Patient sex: F
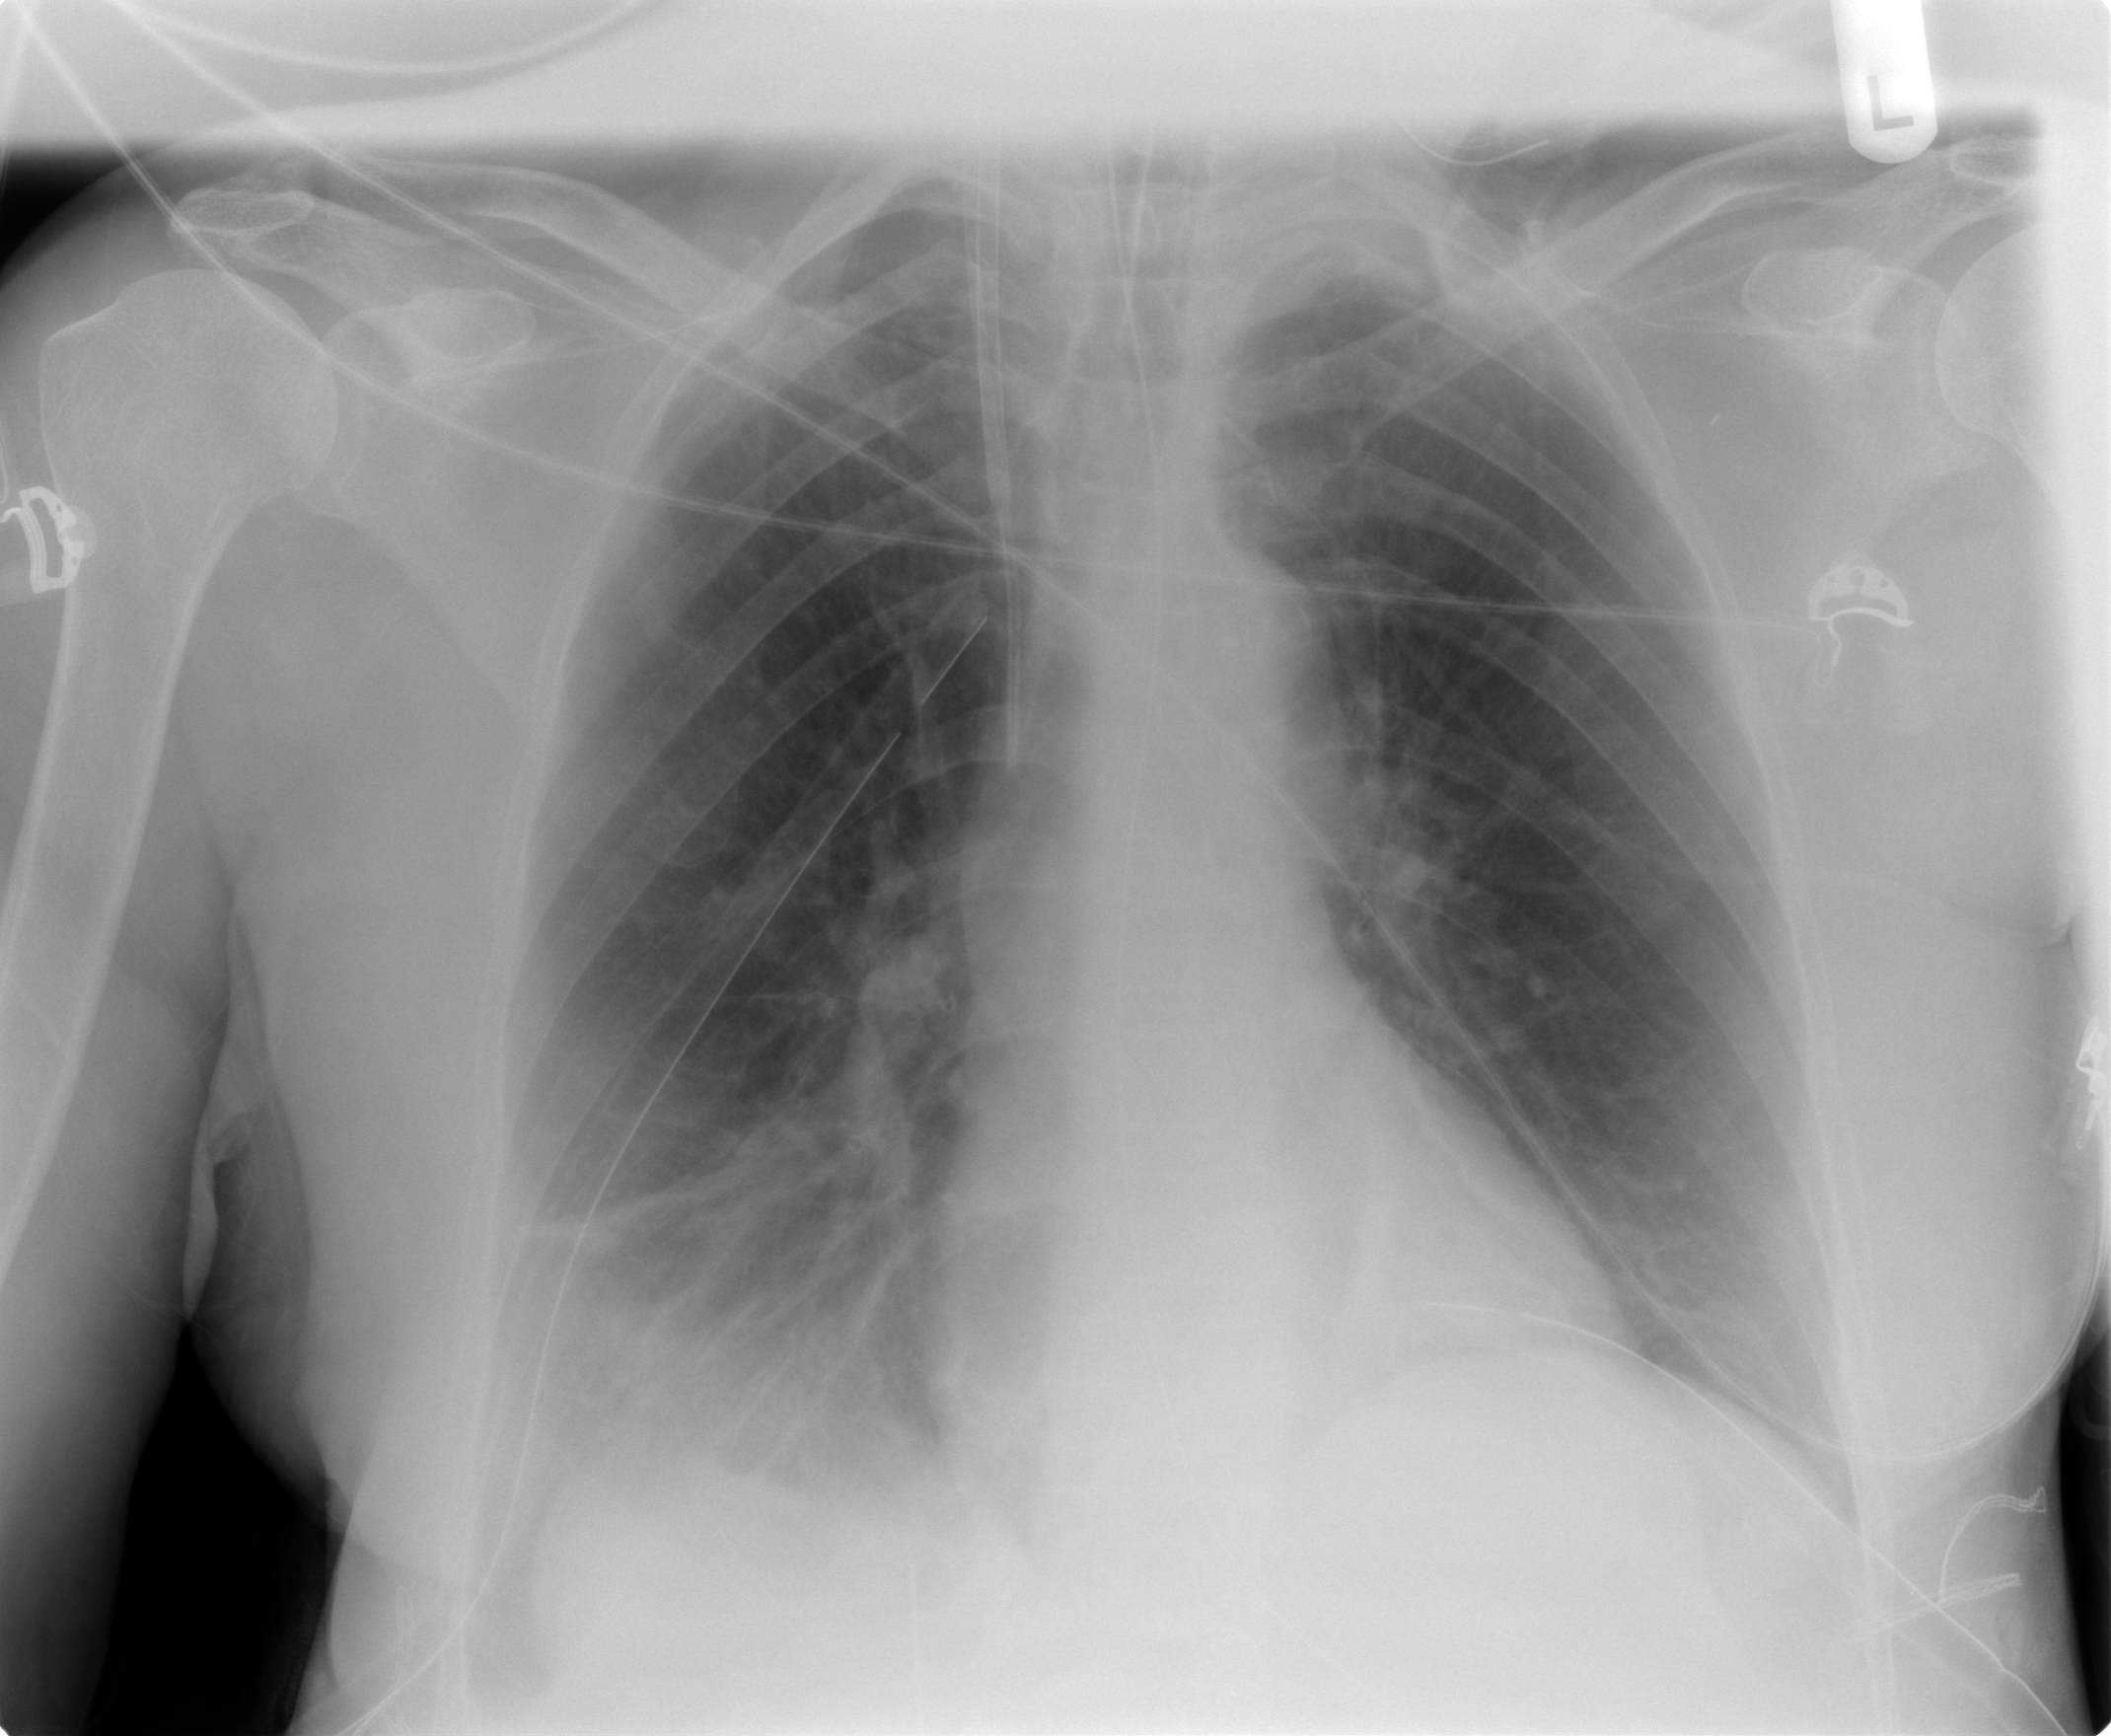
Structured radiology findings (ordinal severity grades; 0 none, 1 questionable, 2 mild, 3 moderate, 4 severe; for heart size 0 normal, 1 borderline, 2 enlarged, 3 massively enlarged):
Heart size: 0
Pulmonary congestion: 2
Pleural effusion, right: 2
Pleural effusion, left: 2
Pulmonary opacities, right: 0
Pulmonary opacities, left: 0
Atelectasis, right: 2
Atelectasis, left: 2